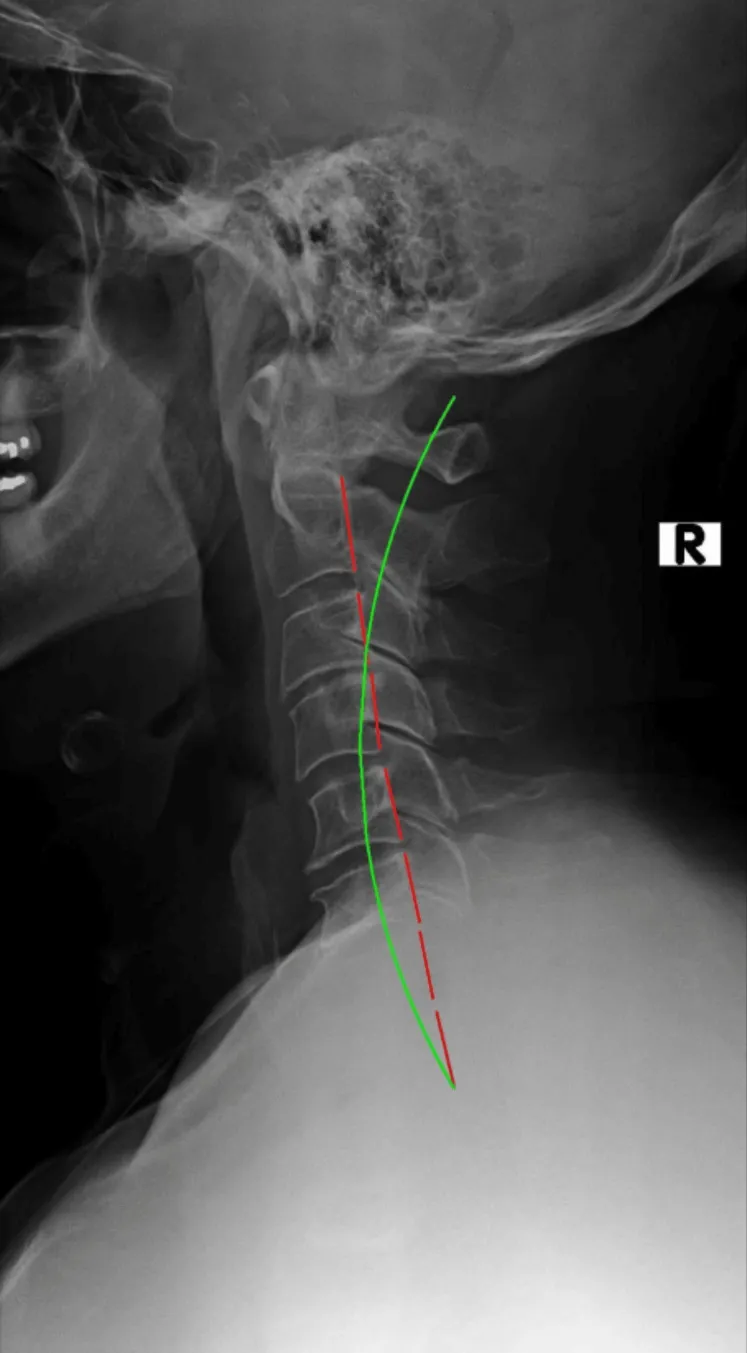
Re-examination lateral cervical radiograph following 12 in office treatments and 24 Denneroll. home treatments. The red line demonstrates abnormal spine alignment. The green line represents ideal lateral cervical lordosis.
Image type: radiology (x_ray)